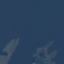
Land use / land cover: SeaLake